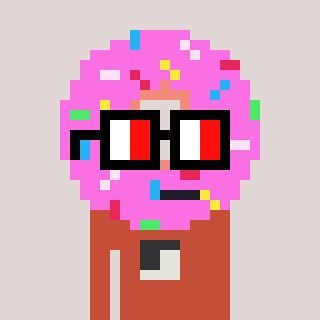
a pixel art character with square glasses with black frames and red eyes, a doughnut-shaped head and a rust-colored body on a warm background